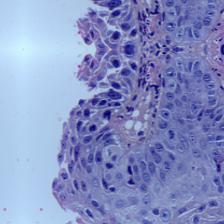
Diagnosis: OSCC